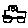
Label: car